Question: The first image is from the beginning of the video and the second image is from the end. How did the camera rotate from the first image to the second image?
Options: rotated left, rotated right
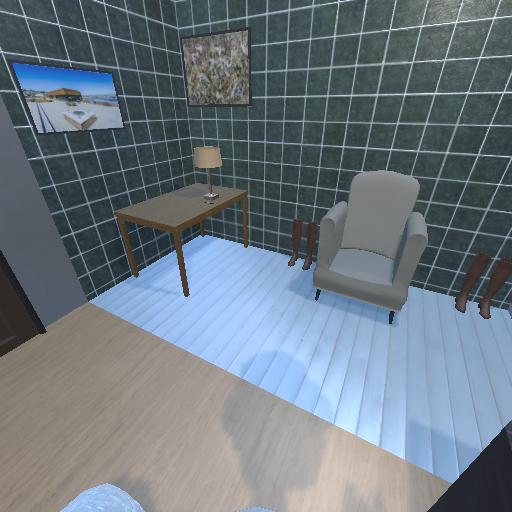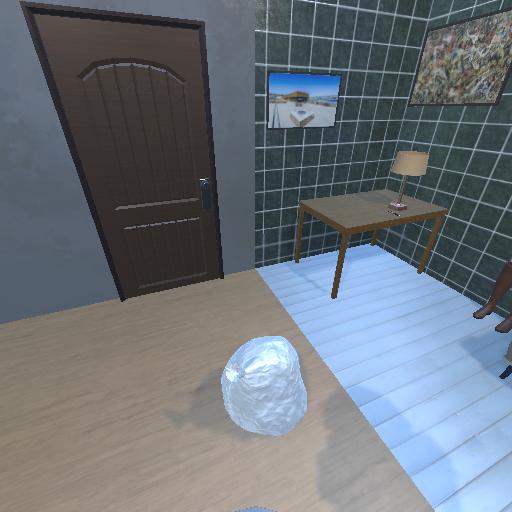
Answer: rotated left